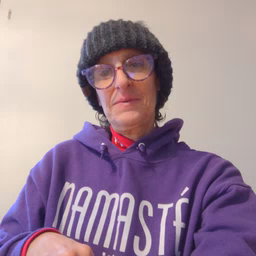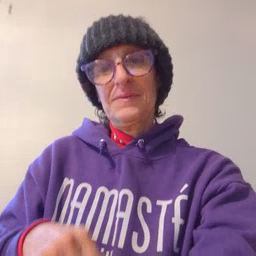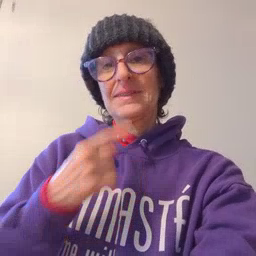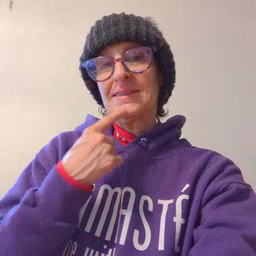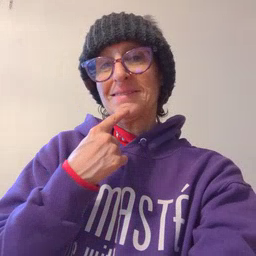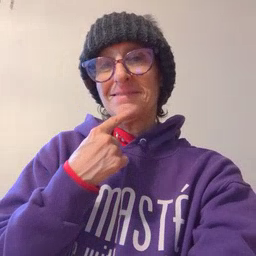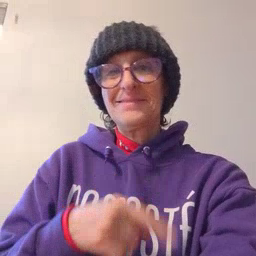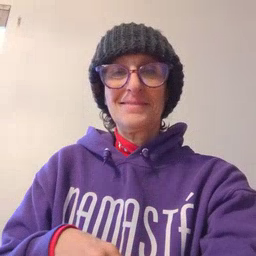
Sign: say